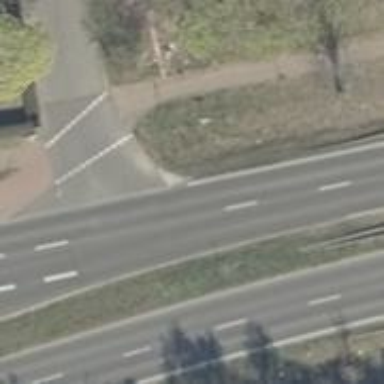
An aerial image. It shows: Asphalt primary highway with lane markings. It is motorroad.